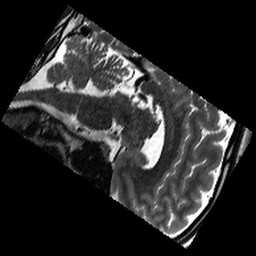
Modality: T2w
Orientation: sagittal
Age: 31
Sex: male